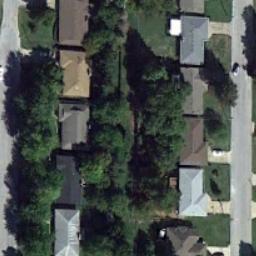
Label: medium_residential